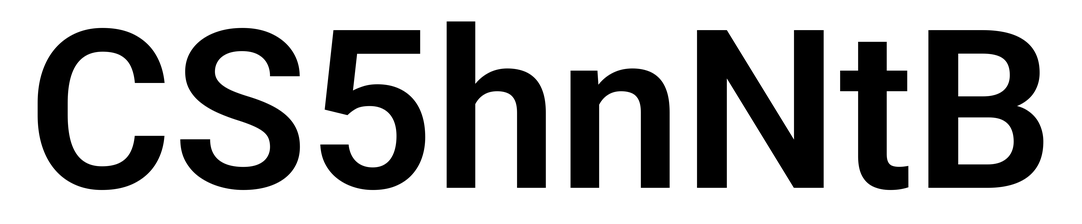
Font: Roboto_SemiBold